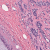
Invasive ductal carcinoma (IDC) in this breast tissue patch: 0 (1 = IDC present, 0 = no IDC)